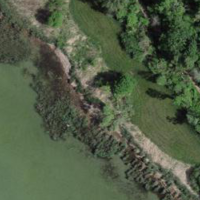
EUNIS habitat code: 21
Species observed at this site:
Cephalanthera longifolia
Humulus lupulus